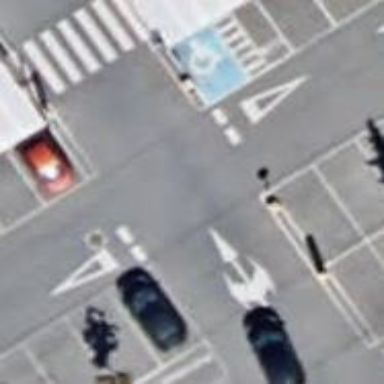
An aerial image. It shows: Road serving as parking aisle.